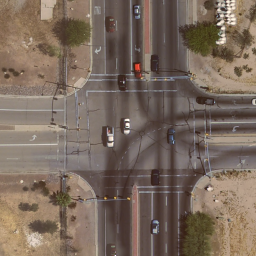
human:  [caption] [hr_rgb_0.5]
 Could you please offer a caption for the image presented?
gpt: A big intersection only with some plants and sands at the corners .

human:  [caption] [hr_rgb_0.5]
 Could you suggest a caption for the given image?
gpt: A big intersection with two roads vertical to each other .

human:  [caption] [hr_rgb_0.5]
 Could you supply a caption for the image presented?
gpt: An intersection with a few cars on the road .

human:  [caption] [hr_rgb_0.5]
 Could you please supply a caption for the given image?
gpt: An intersection with some plants and sands at the corners .

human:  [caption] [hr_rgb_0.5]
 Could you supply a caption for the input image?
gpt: An intersection with two roads vertical to each other .